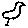
Label: bird